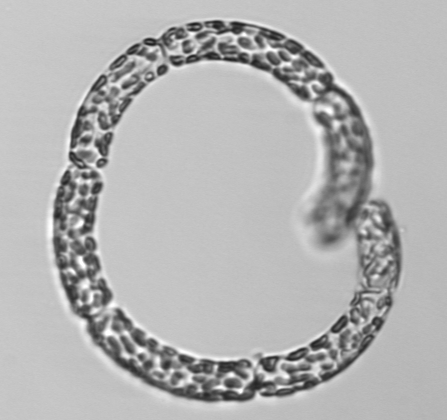
Label: Guinardia_striata